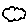
Label: cloud